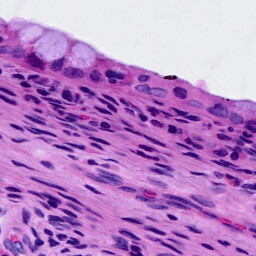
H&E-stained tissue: Cervix